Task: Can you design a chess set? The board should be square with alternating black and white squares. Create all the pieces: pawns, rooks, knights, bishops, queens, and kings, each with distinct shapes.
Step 4722:
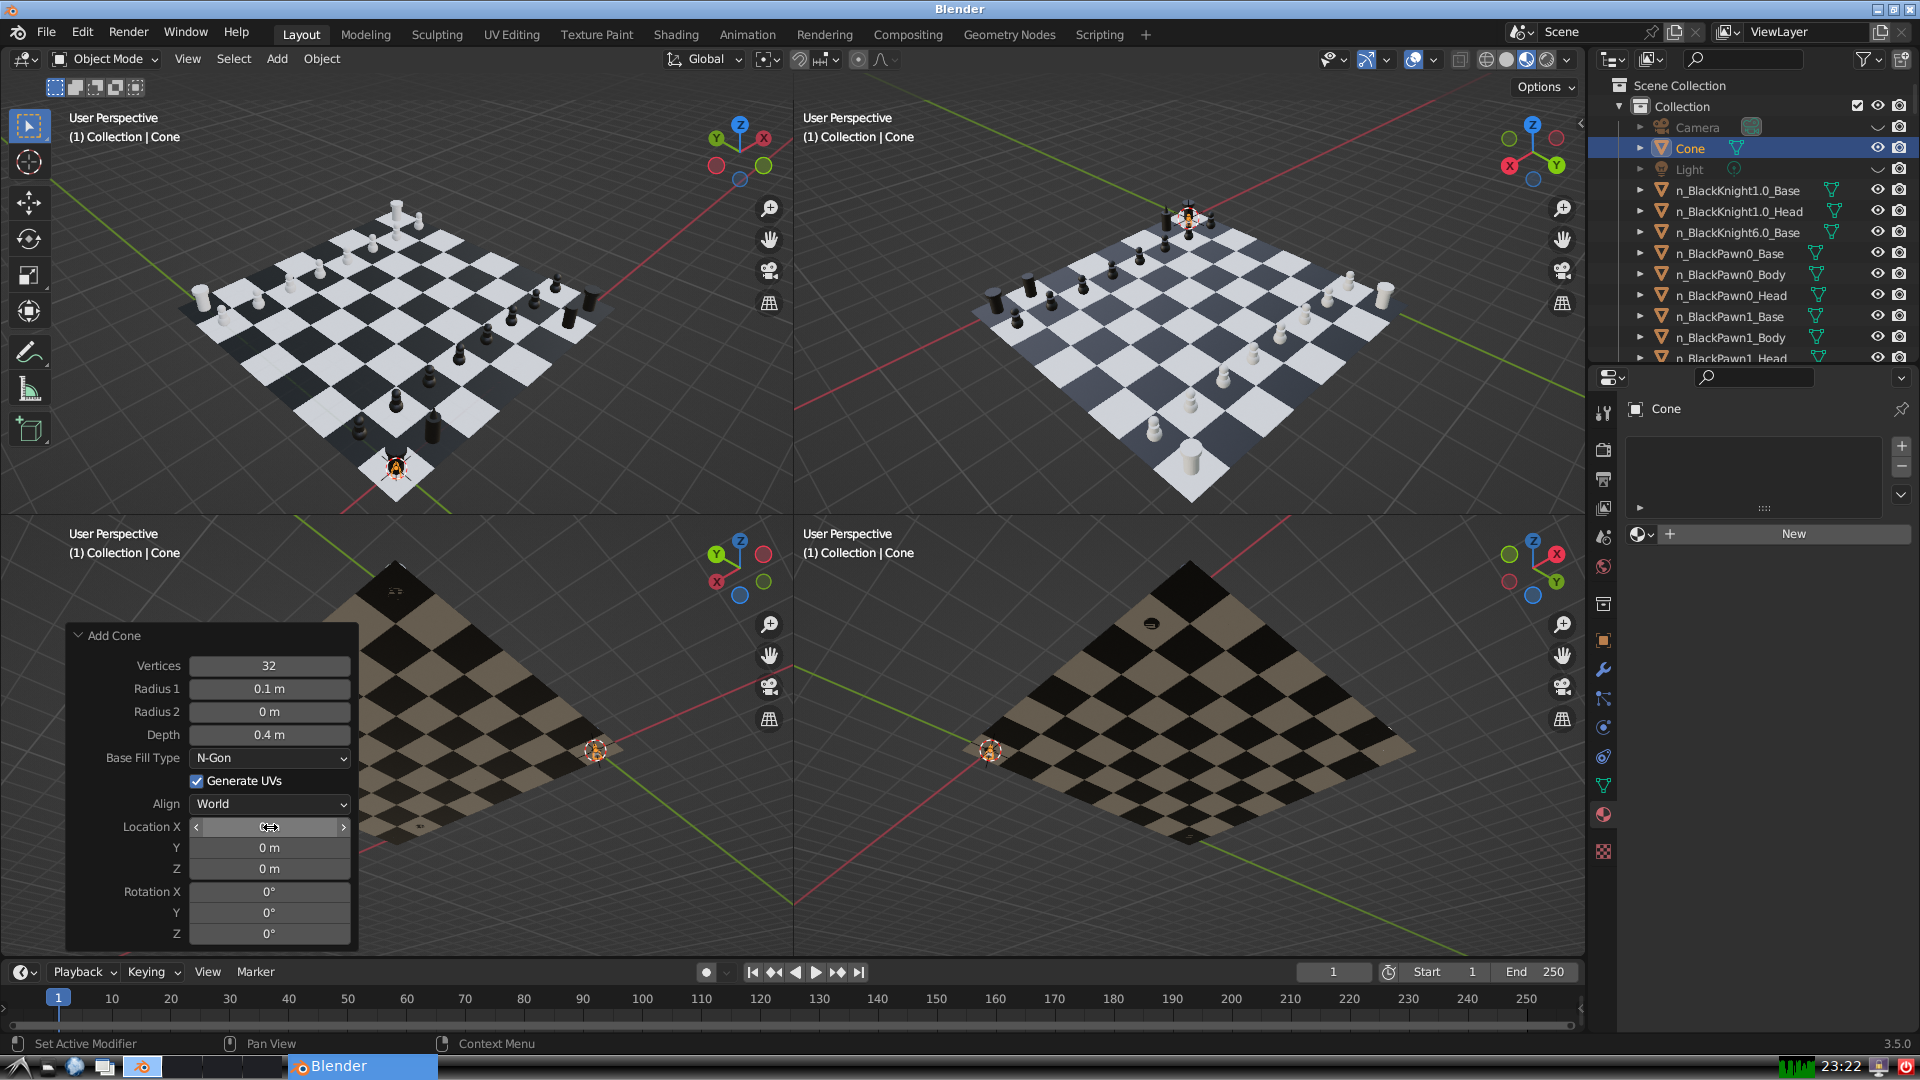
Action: click: no